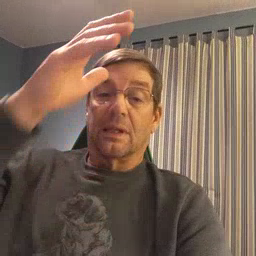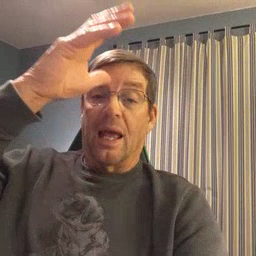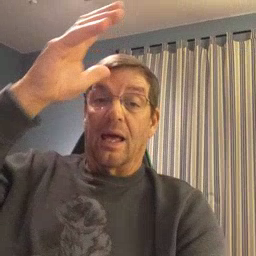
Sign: dad